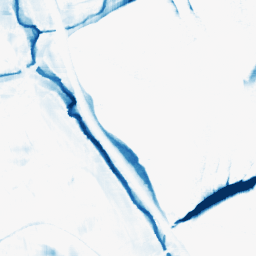
Category: morphological
Decomposition family: morphological_rect
Decomposition parameters: operation: closing
width: 20
height: 20
Upsampling method: quartic
Upsampling parameters: scale: 2
Upsampling scale: 2